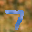
Label: 7